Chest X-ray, AP view. Patient: 66 years old, sex M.
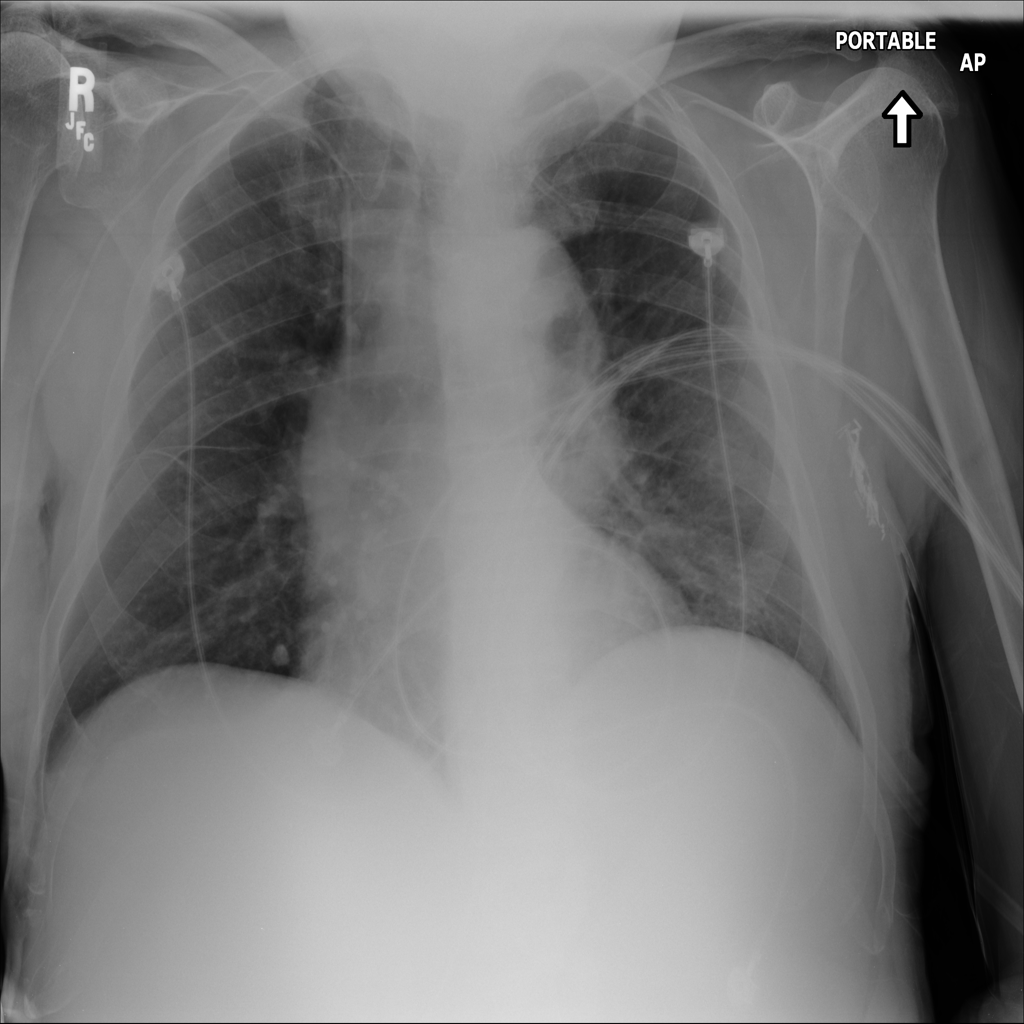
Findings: Nodule